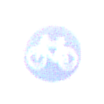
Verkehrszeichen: Radweg
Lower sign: HinweisDurchVerbaleAngabe2
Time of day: Dawn
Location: Outdoor (RoadRail)
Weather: Clear
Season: NotSpecified
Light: Natural